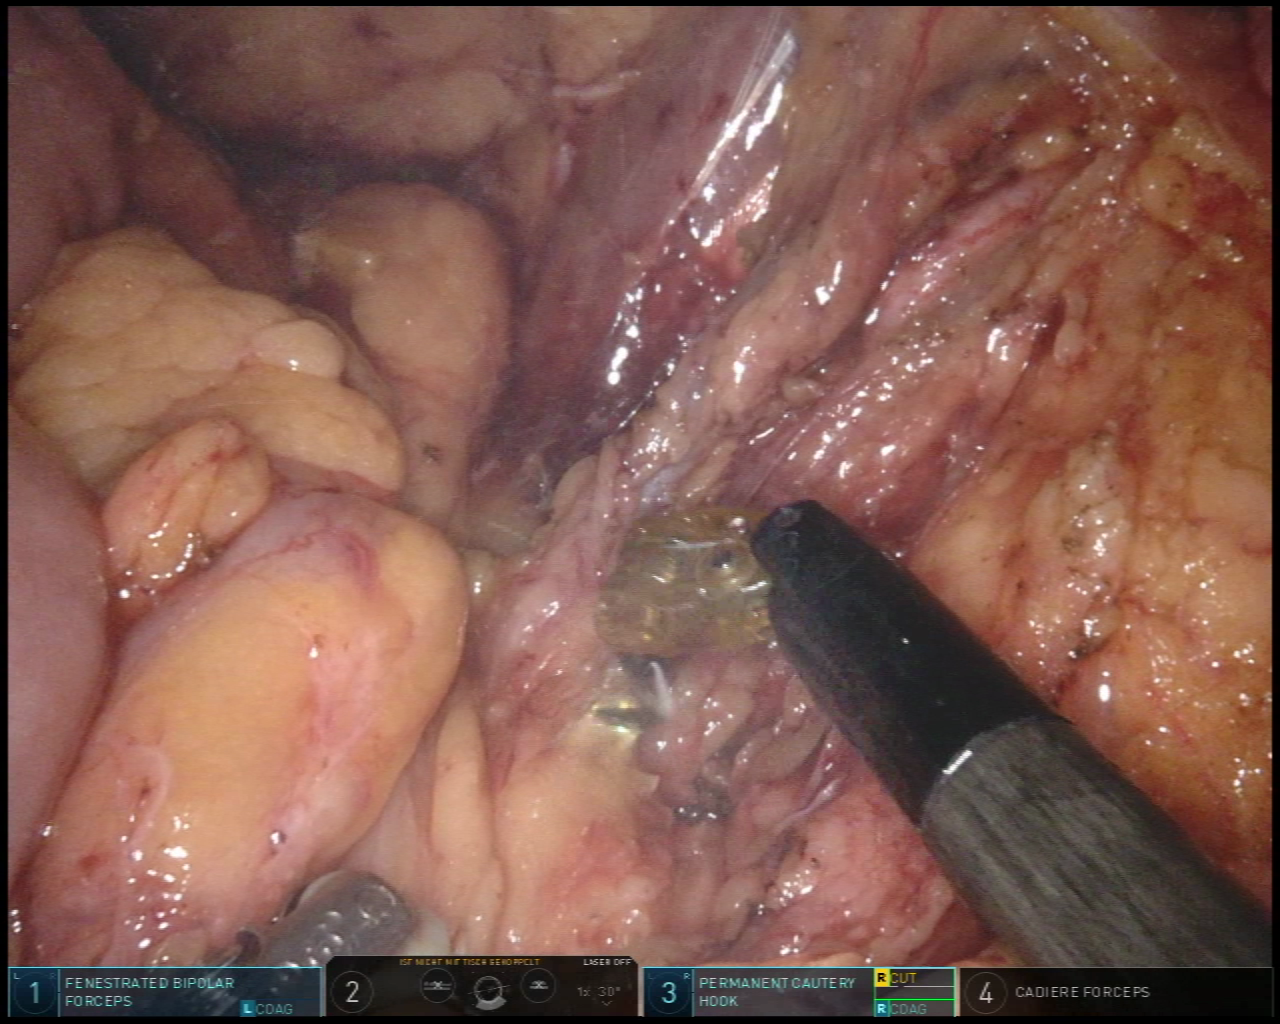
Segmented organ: ureter
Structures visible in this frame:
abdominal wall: no
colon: yes
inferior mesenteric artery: no
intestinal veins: no
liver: no
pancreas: no
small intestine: no
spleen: no
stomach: no
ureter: yes
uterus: no
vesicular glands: no